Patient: sex M, age 64
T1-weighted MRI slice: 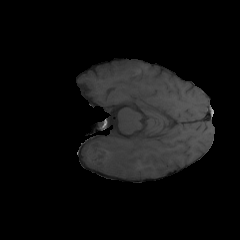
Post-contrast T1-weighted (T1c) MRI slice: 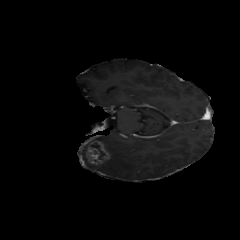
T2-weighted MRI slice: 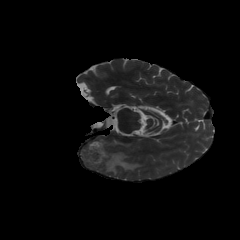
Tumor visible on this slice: yes
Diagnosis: Glioblastoma, IDH-wildtype
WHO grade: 4